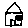
Label: house